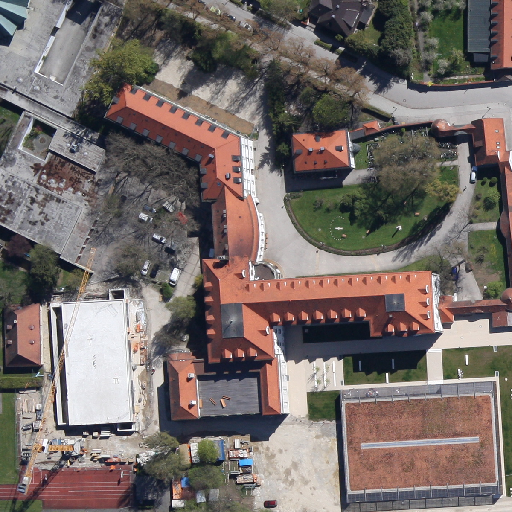
Referring expression: car